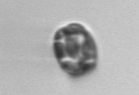
Label: Thalassiosira